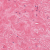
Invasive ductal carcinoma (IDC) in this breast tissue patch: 0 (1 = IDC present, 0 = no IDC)